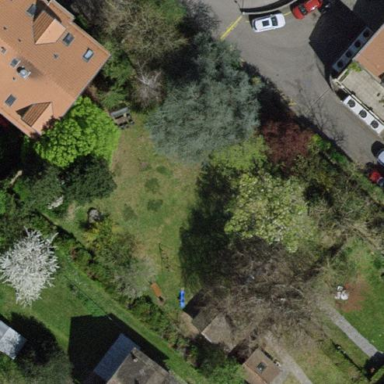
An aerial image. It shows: Garden enclosed by fence.